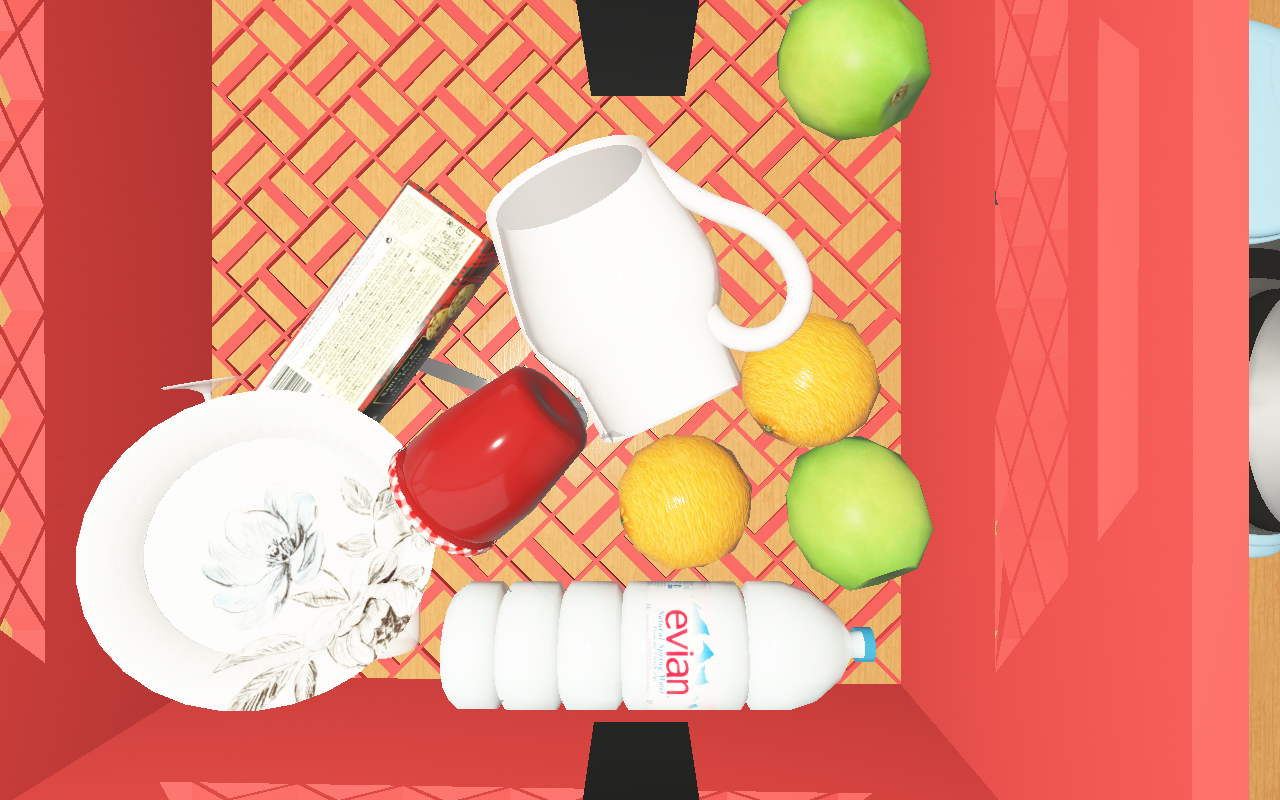
Objects in the scene:
carafe
water bottle
orange
spoon
wineglass
jam jar
biscuit box